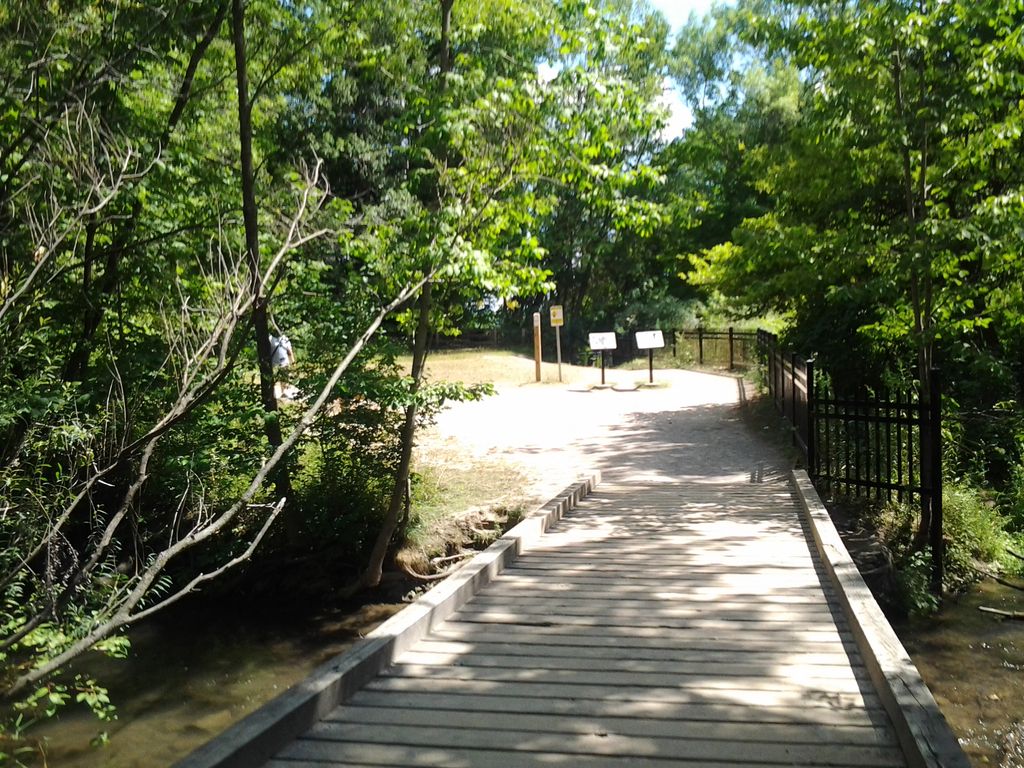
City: hamilton